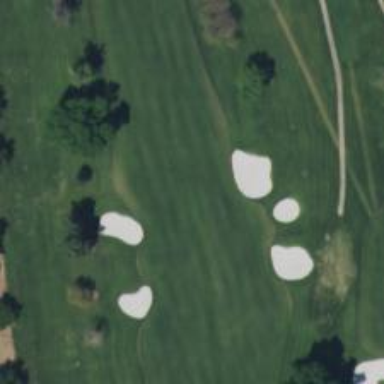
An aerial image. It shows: Golf hole.